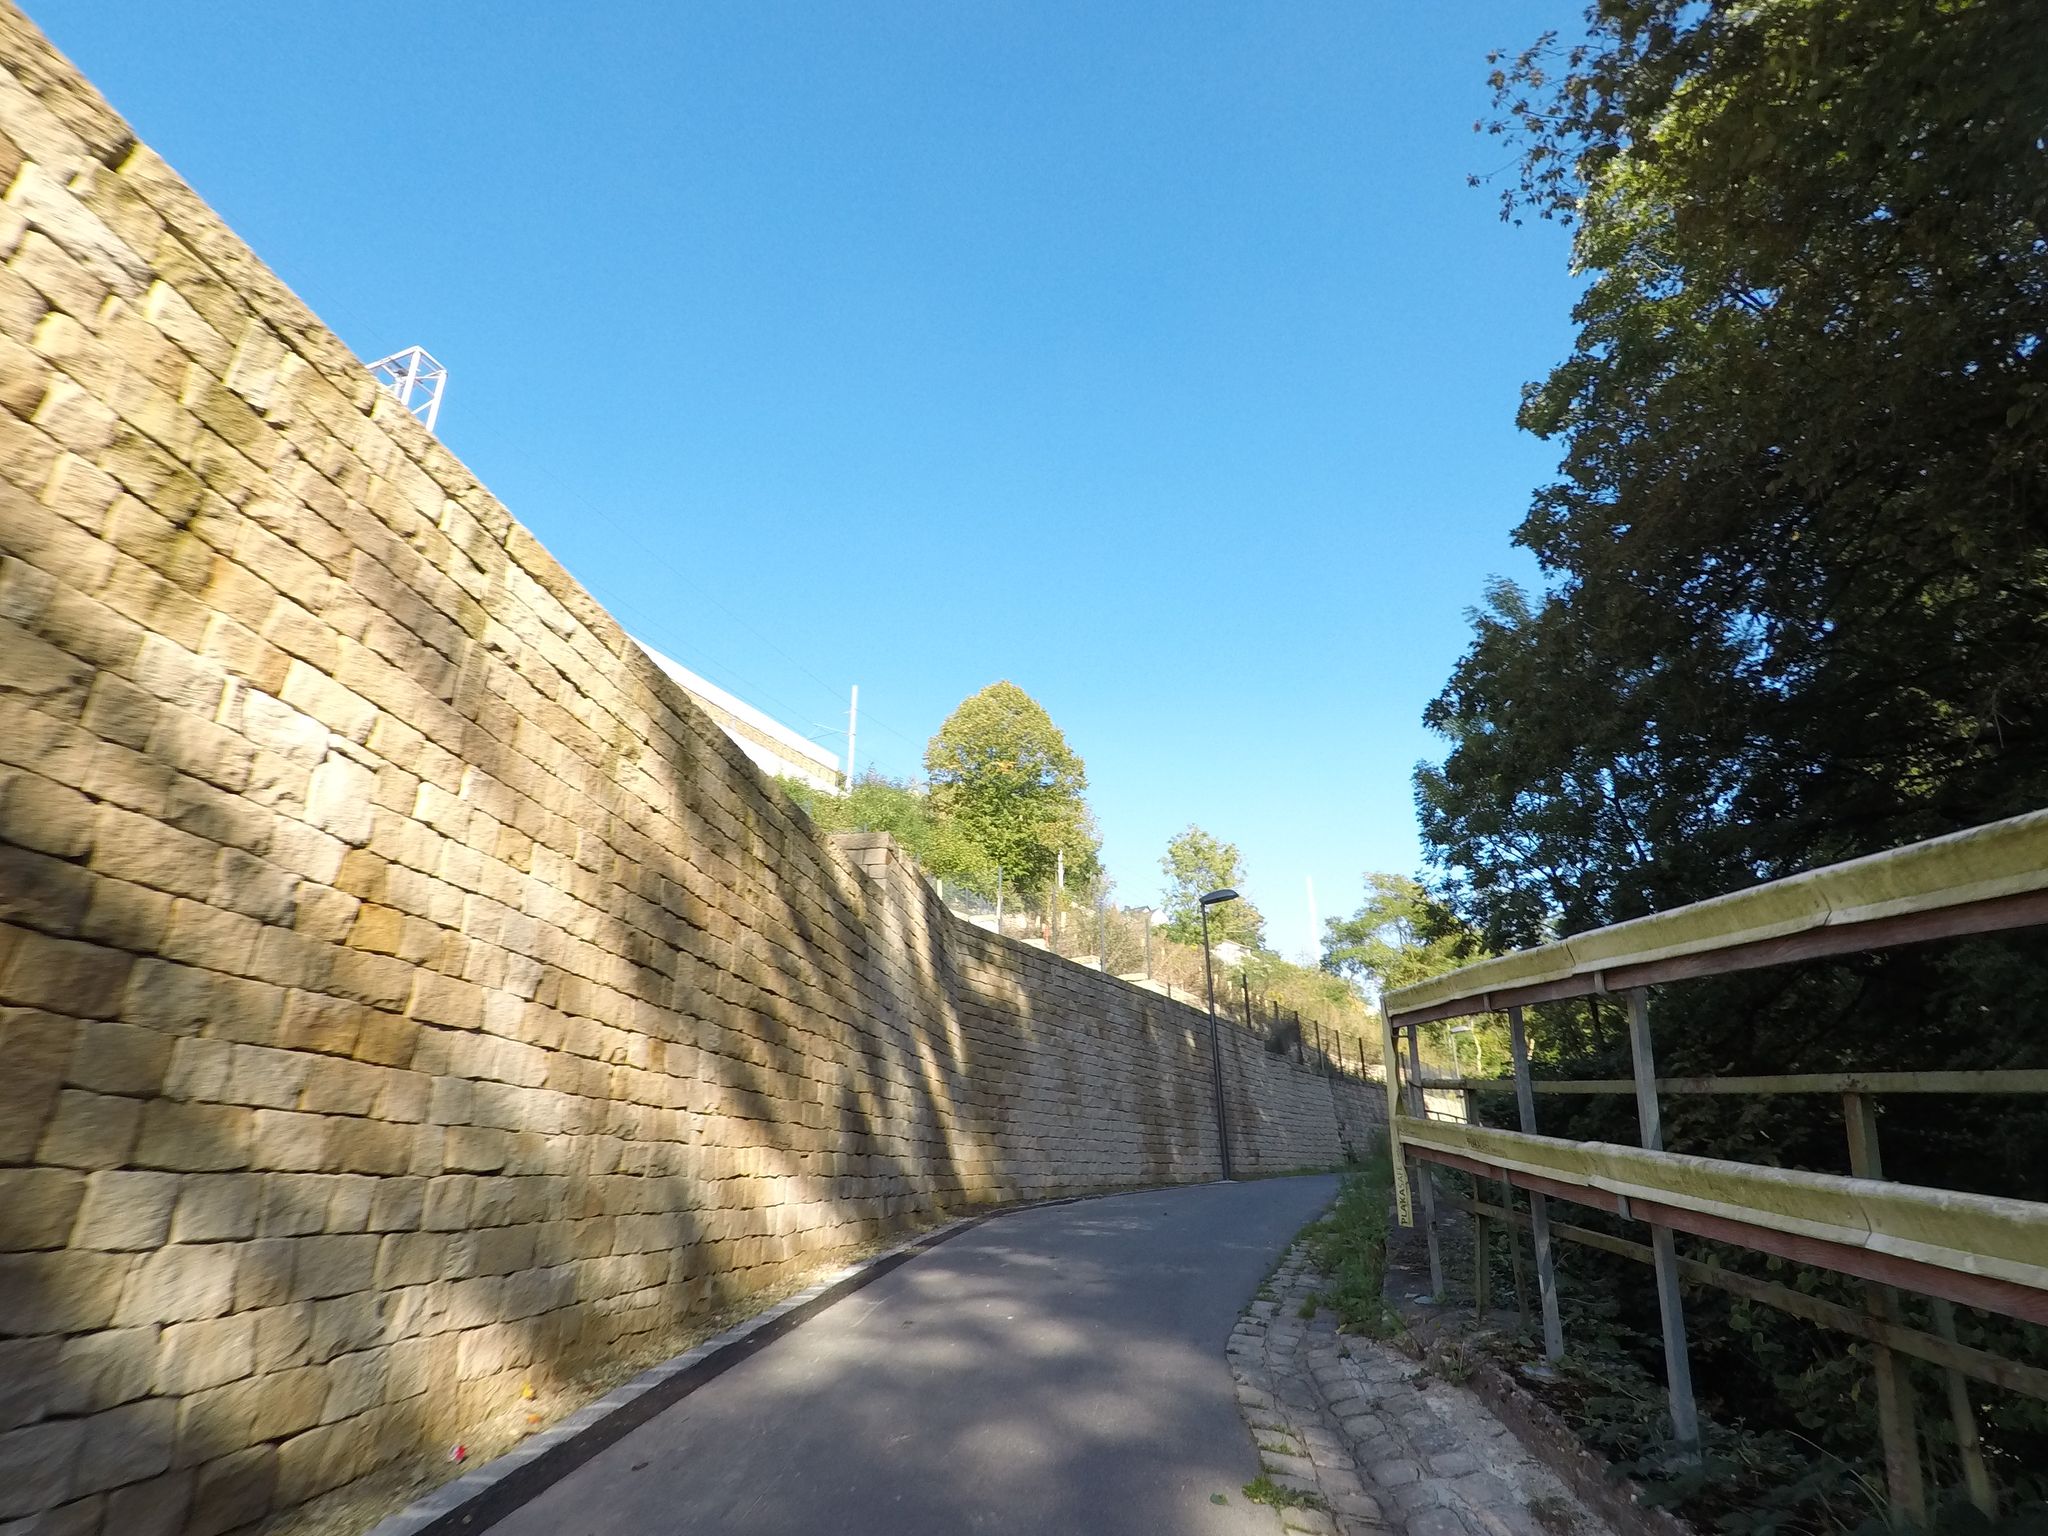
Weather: clear
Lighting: day
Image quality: good
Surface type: walking surface
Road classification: cycleway, path
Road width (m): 2, 1
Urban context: urban centre
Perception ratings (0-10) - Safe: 2.41, Lively: 4.13, Beautiful: 8.58, Boring: 6.23, Depressing: 4.09, Wealthy: 5.41